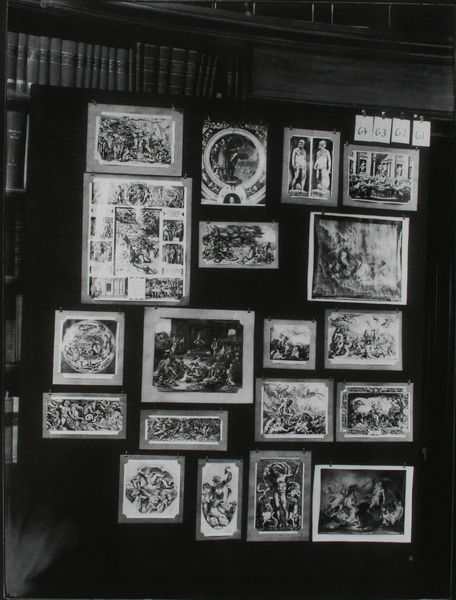
Titel: Der Bilderatlas Mnemosyne - Tafel 61-64
Künstler: Aby Warburg
Standort: London
Institution: Warburg Institute ©
Schlagwörter: gemälde, weiß, menschen, frau, grau, hintergrund, schwarz, regal, wand, rahmen, innen, renaissance, kreis, rund, statue, bilder, bücher, fotos, schrank, klein, figuren, französisch, querformat, tafel, detail, zahlen, galerie, foto, photographie, nische, antike, buch, groß, schwarz weiss, viele, durcheinander, kunst, gestalten, reihen, buchrücken, statuen, bibliothek, regale, sammlung, kabinett, hängung, szenen, format, bücherschrank, details, vergleich, passepartout, atlas, fotografien, kleinformat, chaotisch, stecknadeln, bibloithek, warburg, aby warburg, bilderatlas, mnemosyne, reproduktionen, kollektion, kunsthistoriker, mnemosyne atlas, repros, formate, anheftung, phatosformel, vergleichen, votivgaben, konvolut, vergleichendes sehen, mnemnosyne atlas, mnemosyn